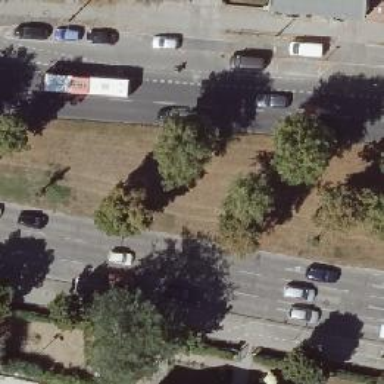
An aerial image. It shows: Avenue lined with broadleaved deciduous trees.